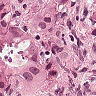
Metastatic tissue present: yes